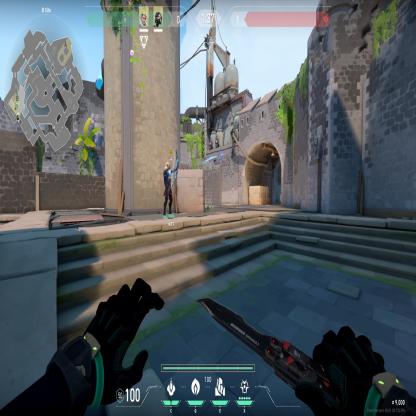
Label: teammate